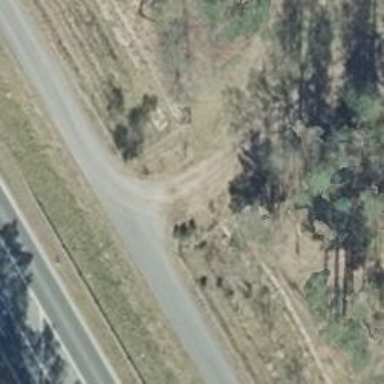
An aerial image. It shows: Asphalt service road with grade 1 tracktype.